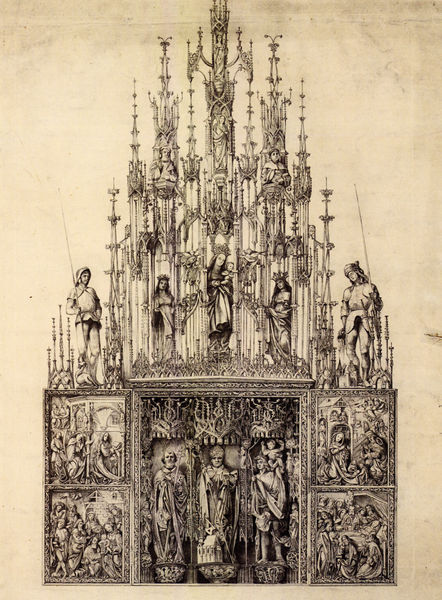
Titel: Der Kefermarkter Altar
Künstler: Carl von Binzer
Standort: Wien
Institution: Akademie der bildenden Künste
Schlagwörter: flügel, weiß, holz, schwarz, zeichnung, johannes, sepia, figuren, foto, fotografie, photographie, kreuz, schwarzweiß, altar, hochaltar, photo, skulpturen, jesus, baldachin, heilige, jünger, maria, schrein, aufnahme, geschnitzt, schnitzwerk, josef, gesprenge, retabel, schnitzaltar, triptychon, altarretabel, marienaltar, flügelatar, geschitzt